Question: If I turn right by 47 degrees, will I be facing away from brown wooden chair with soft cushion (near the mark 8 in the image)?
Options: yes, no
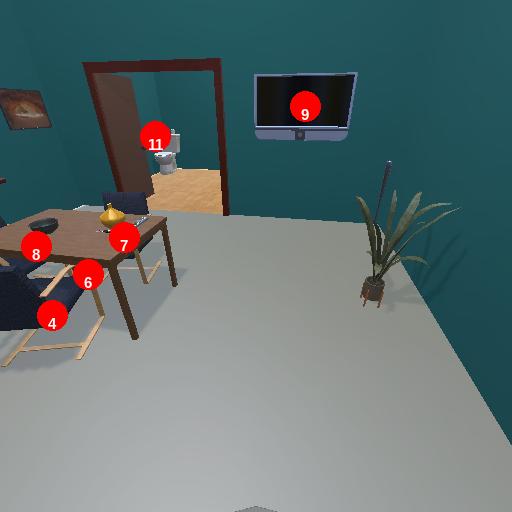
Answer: yes